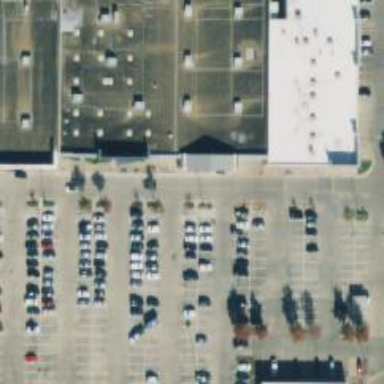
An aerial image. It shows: Parking space.